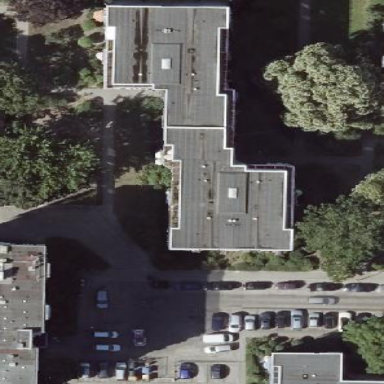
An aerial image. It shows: Flat-roofed apartment building.